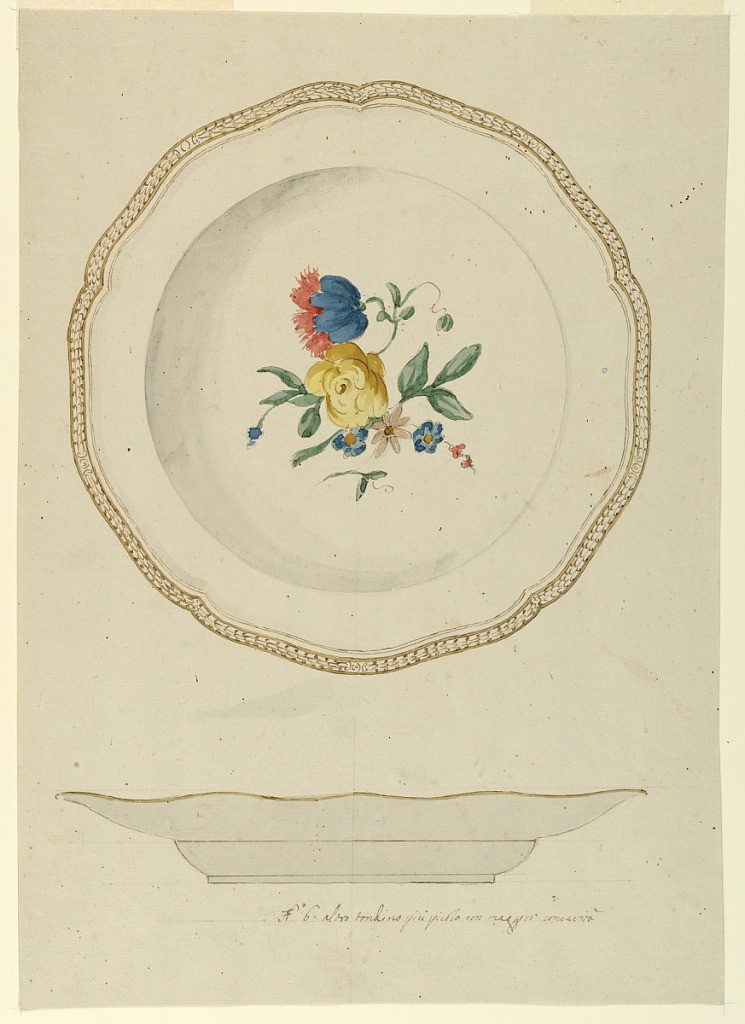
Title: Design for a Painted Porcelain Soup Plate
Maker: Unknown, Italian
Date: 1787–1800
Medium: Brush and watercolor, black chalk on cream laid paper
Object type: Drawing
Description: View of plate in plan (above) and in elevation (below).  Above, soup late with slightly scalloped rim decorated in fishscale pattern in gold, with a large floral spray of yellow rose and blue tulip? in middle.  Below, undecorated  lower rim edged in gold and base.